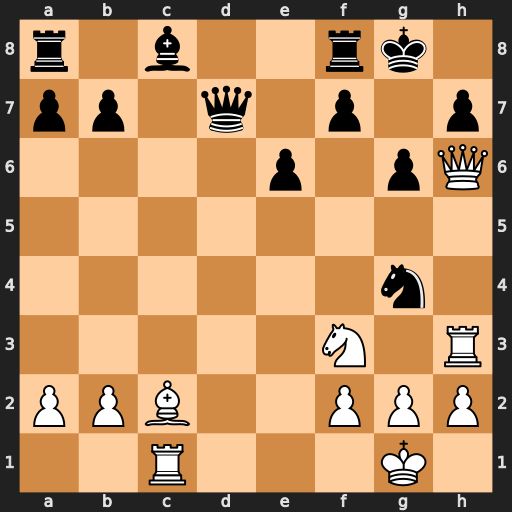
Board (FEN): r1b2rk1/pp1q1p1p/4p1pQ/8/6n1/5N1R/PPB2PPP/2R3K1
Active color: w
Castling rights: -
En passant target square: -
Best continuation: Qxh7#